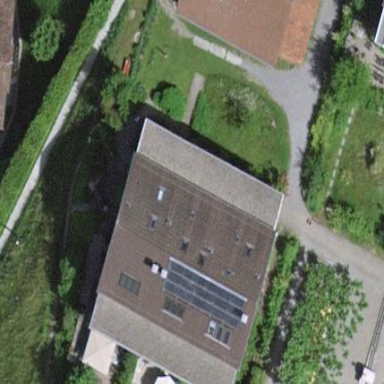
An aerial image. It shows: View of roof of building.